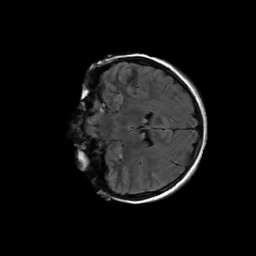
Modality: FLAIR
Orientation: coronal
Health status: ill
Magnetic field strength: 3 T